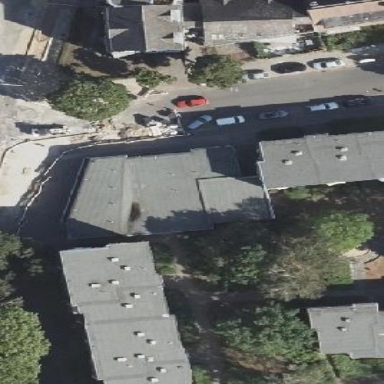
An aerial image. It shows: Flat-roofed apartment building.